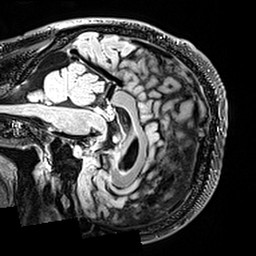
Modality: T2w
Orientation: sagittal
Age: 35
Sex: male
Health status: healthy
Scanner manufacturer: siemens
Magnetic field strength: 3 T
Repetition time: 5 s
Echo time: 0.397 s